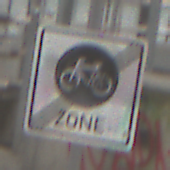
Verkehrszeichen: EndeFahrradzone
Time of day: Midday
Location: Roofed (Special)
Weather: Overcast
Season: NotSpecified
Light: Natural